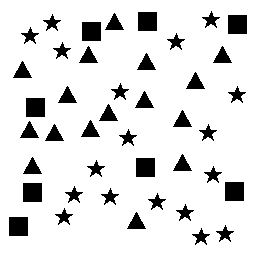
Squares: 8
Triangles: 16
Stars: 18
Total shapes: 42